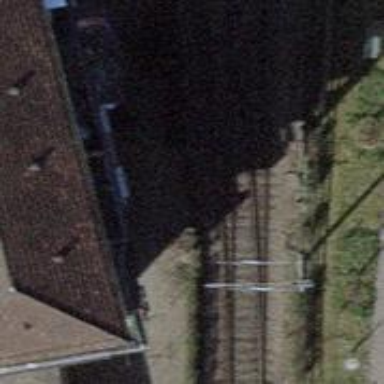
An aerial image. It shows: Single railway track with electrified contact line. It is spur track.